Question: I have added a new storyboard in my project but i am unable to view the Designer part of the story board. It is only showing me the backend XML data. Any ideas?

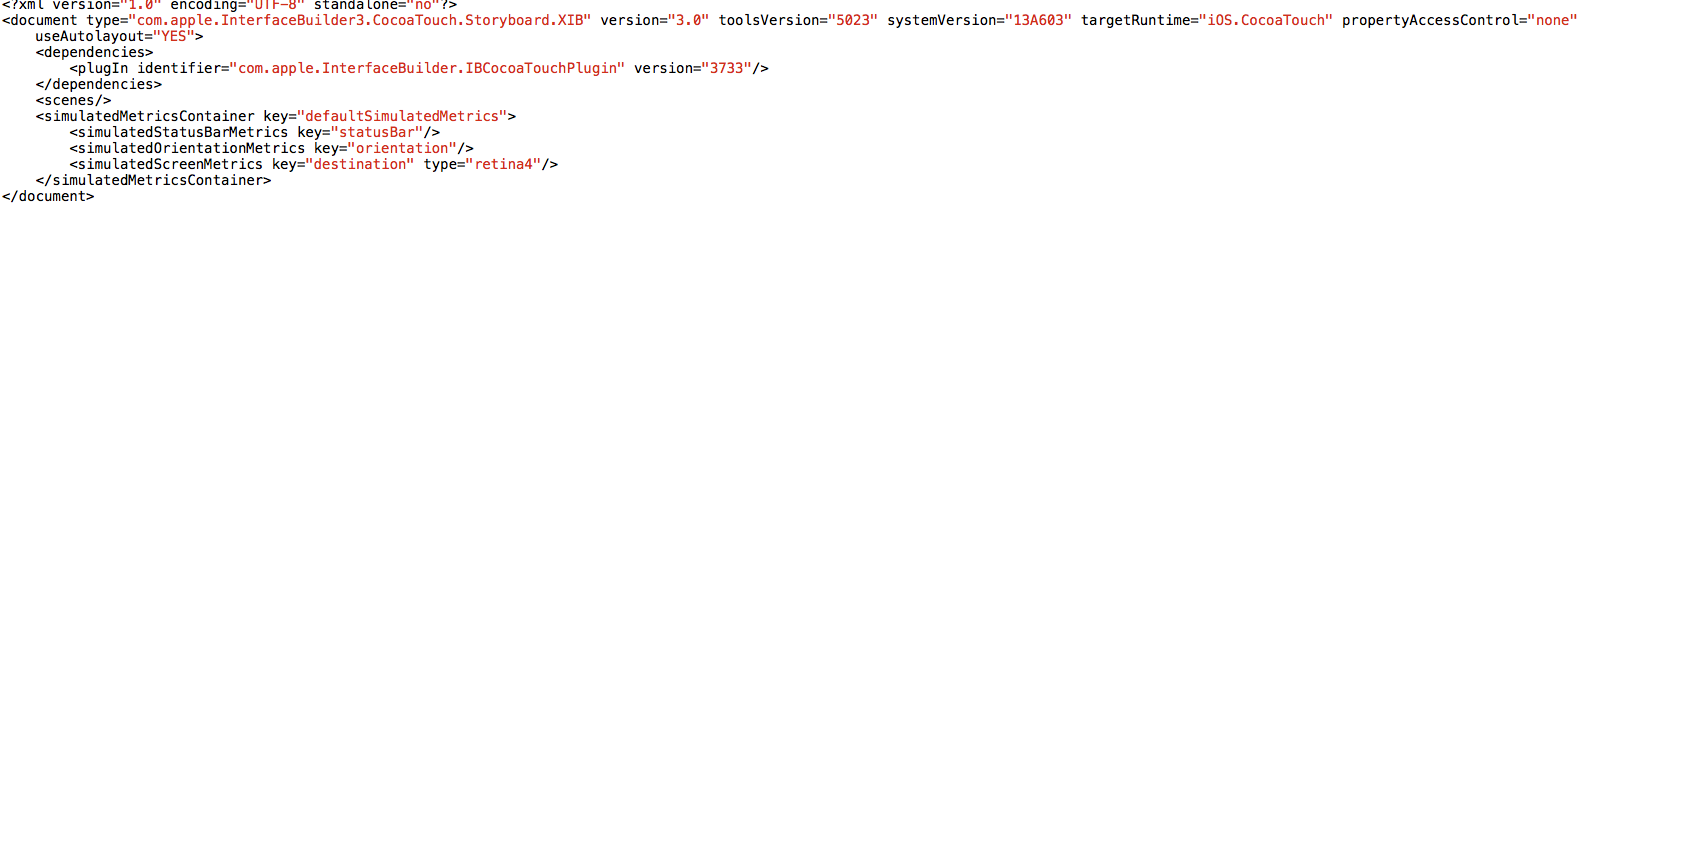
Answer: Right click on storyboard file: